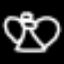
Label: angel